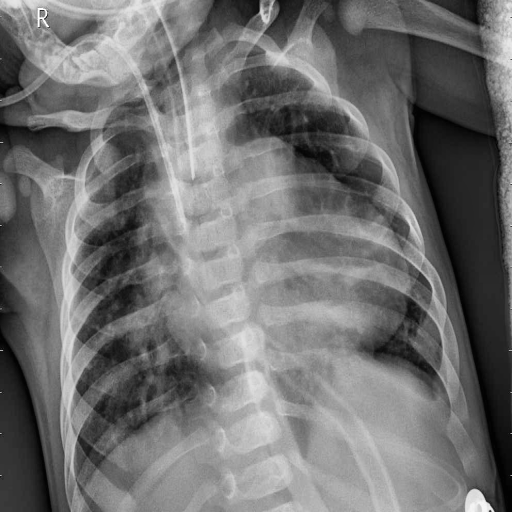
Finding: PNEUMONIA